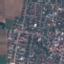
Land use / land cover: Residential